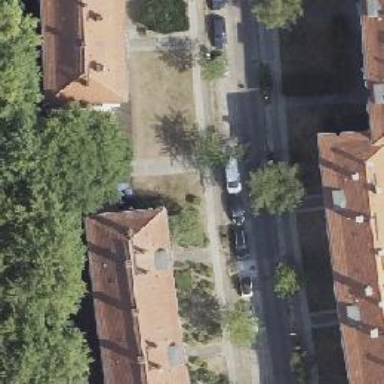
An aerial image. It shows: Residential concrete road with sidewalks on both sides.